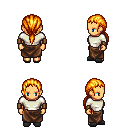
a pixel art fantasy rpg character, female body template, human, tanned skin, white long-sleeve shirt, robe skirt, light blonde ponytail hairstyle, leather bracers, gray slippers, four views (front, back, left, right), 2x2 character sprite sheet, small pixel art, hard edges, no anti-aliasing